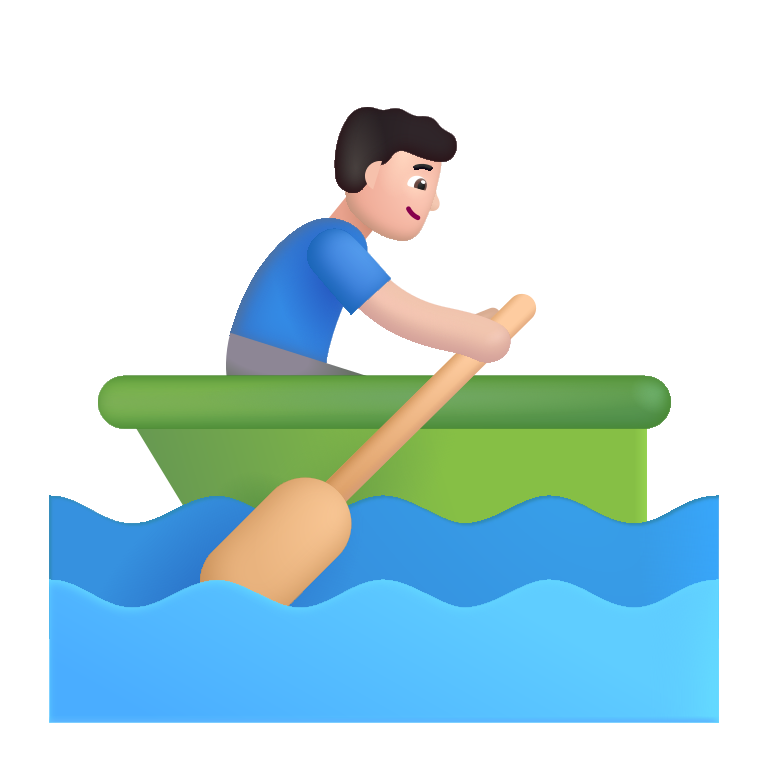
man rowing boat color light